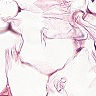
Metastatic tissue present: no